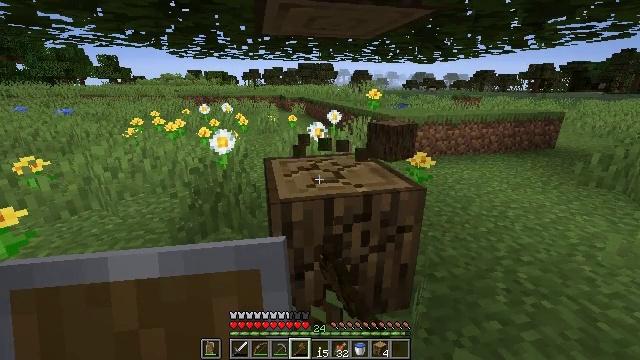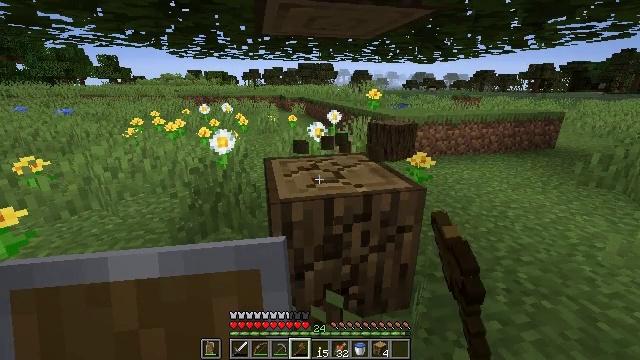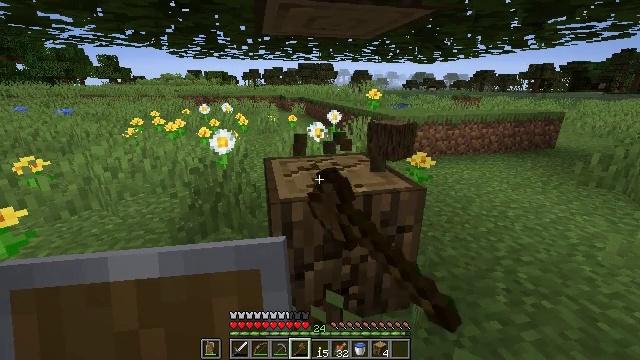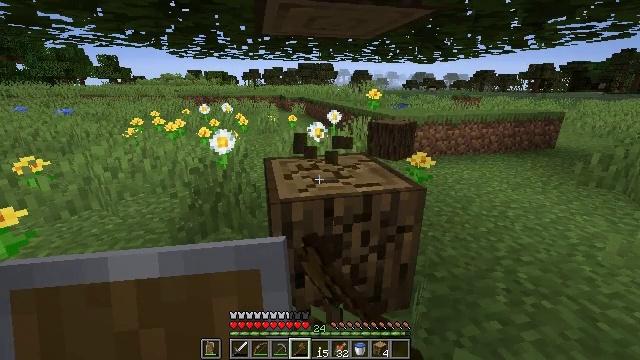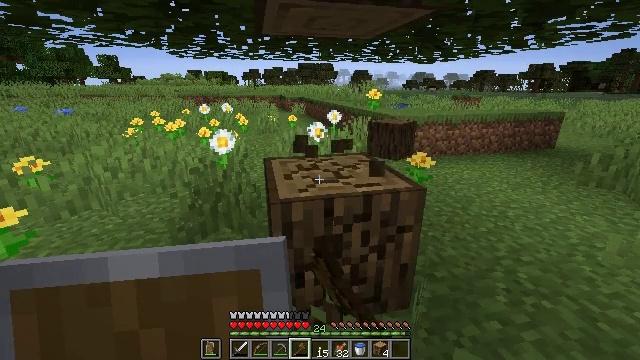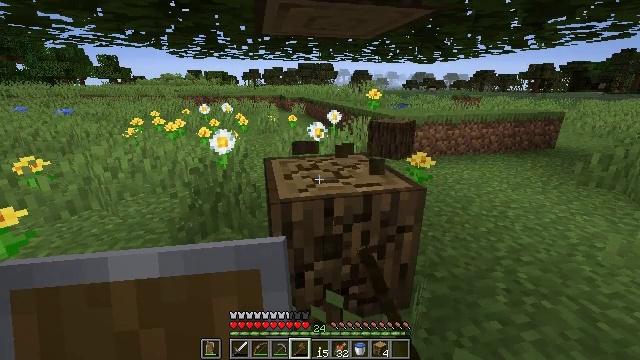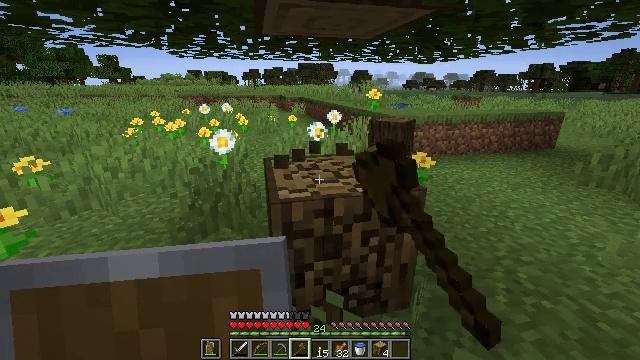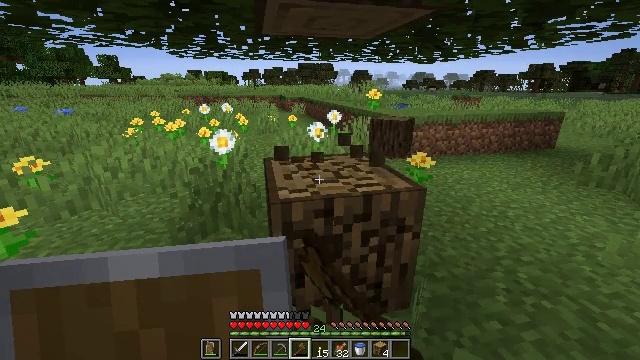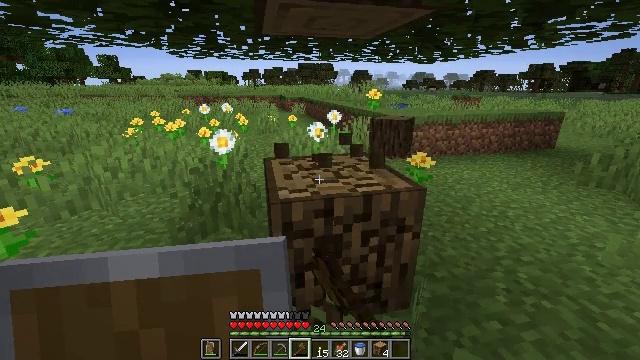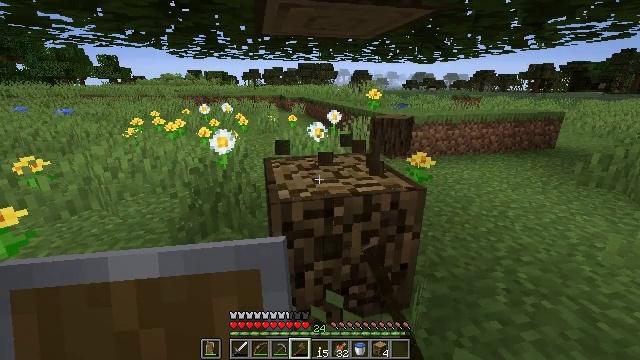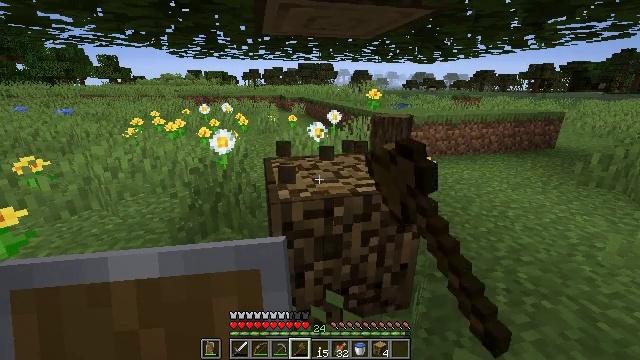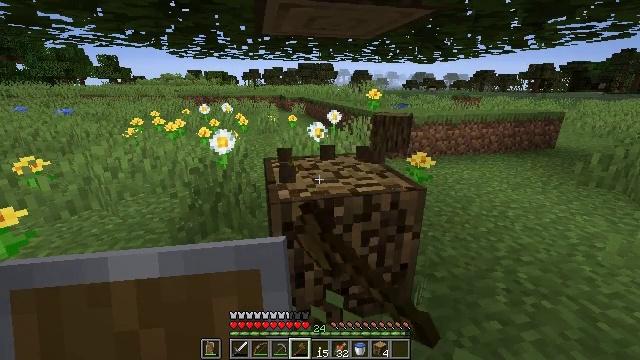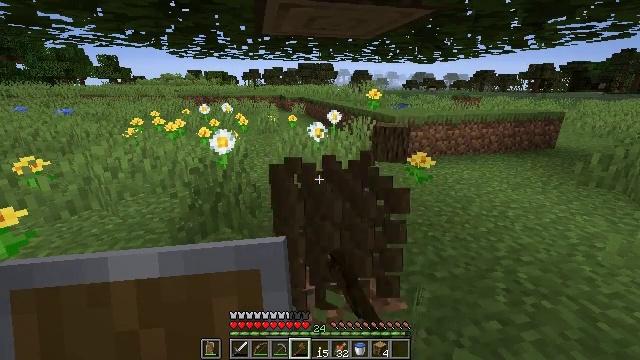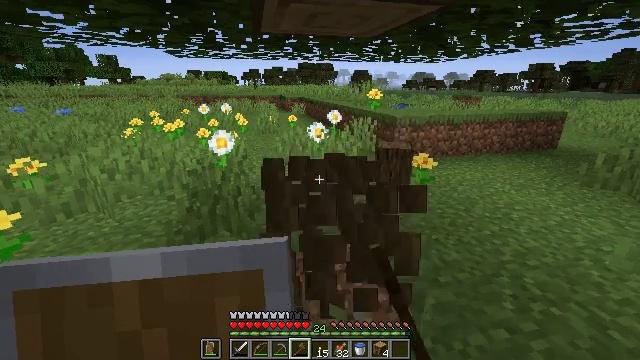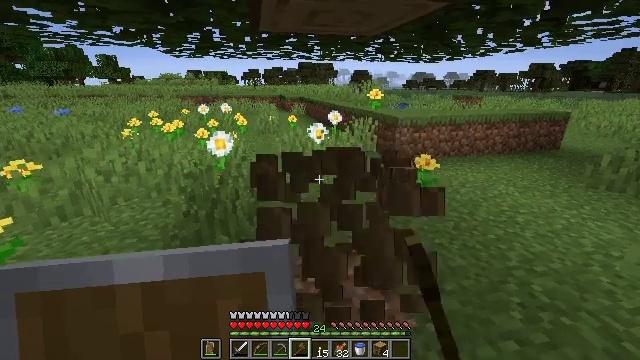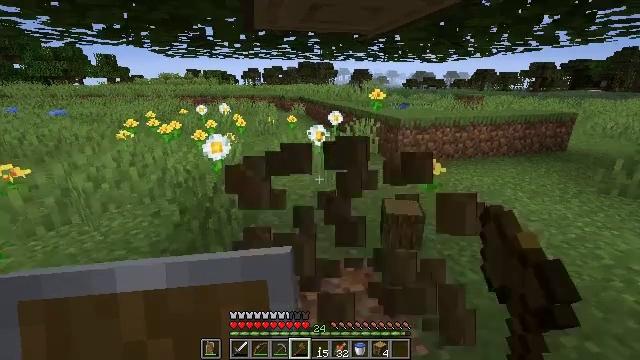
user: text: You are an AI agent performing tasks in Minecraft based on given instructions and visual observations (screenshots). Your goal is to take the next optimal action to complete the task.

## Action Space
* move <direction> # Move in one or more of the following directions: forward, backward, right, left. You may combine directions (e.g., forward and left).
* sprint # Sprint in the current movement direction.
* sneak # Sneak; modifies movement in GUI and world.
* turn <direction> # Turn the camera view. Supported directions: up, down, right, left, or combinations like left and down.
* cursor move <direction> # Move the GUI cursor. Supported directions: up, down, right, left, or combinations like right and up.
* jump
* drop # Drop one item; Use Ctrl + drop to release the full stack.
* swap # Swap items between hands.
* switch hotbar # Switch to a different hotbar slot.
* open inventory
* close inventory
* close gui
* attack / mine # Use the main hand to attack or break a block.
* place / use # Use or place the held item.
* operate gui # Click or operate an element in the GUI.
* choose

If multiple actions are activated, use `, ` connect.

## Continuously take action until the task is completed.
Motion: motion action
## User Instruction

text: Chop down the oak log.
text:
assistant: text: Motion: attack / mine
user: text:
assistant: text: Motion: attack / mine
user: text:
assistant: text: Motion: attack / mine
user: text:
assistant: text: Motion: attack / mine
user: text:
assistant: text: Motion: attack / mine
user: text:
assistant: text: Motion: attack / mine
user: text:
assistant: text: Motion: attack / mine
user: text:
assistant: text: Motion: attack / mine
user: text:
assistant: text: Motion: attack / mine
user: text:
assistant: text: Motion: attack / mine
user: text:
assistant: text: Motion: attack / mine
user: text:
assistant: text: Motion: attack / mine
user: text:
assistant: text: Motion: move forward, attack / mine
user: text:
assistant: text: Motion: move forward, attack / mine
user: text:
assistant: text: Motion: move forward, attack / mine
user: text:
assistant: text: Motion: move forward, attack / mine
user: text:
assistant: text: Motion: move forward, turn up, attack / mine
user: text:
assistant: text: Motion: move forward, turn up, attack / mine
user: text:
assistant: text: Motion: move forward, turn up, attack / mine
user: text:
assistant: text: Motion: move forward, turn up, attack / mine
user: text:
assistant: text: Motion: move forward, turn up, attack / mine
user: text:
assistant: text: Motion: turn up, attack / mine
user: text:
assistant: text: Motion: attack / mine
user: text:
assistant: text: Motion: turn up, attack / mine
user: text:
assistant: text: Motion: turn right and up, attack / mine
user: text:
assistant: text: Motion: turn right and up, attack / mine
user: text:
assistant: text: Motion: turn left and up, attack / mine
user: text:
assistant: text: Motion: turn left and up, attack / mine
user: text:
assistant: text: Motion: turn up, attack / mine
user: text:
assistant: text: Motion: attack / mine